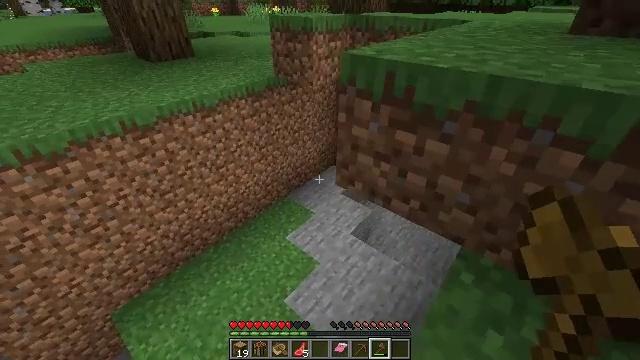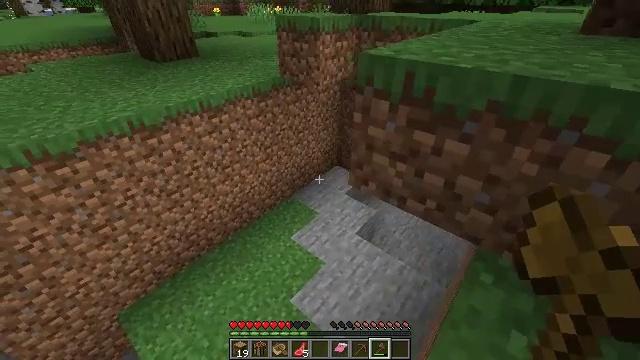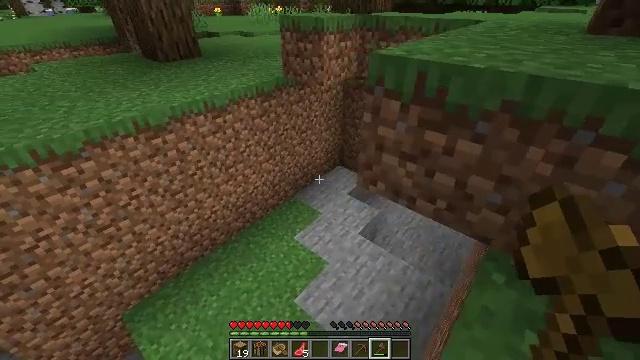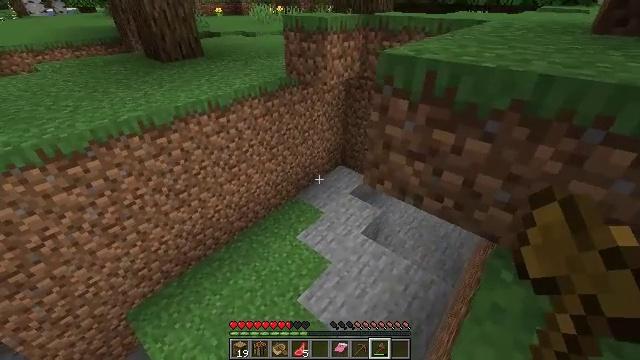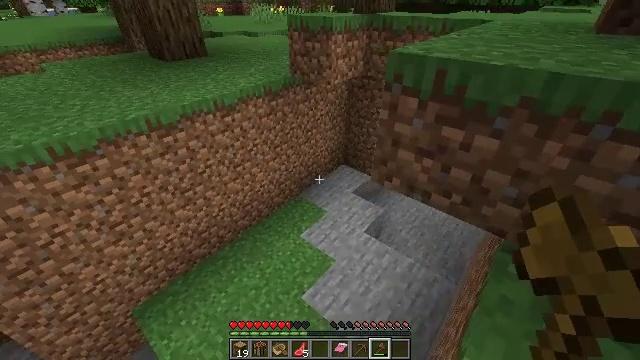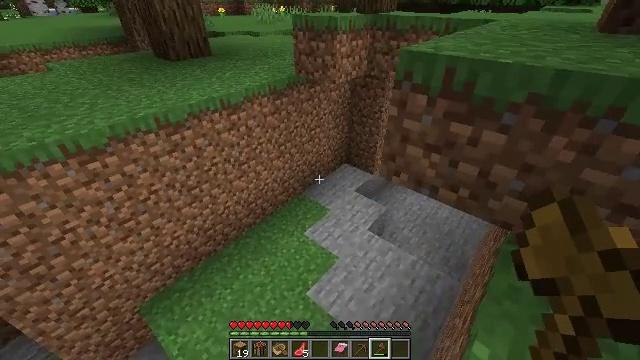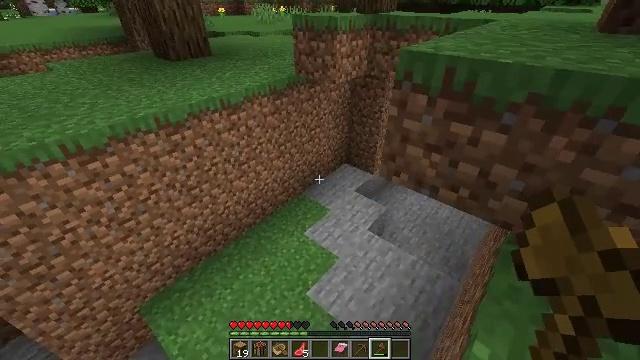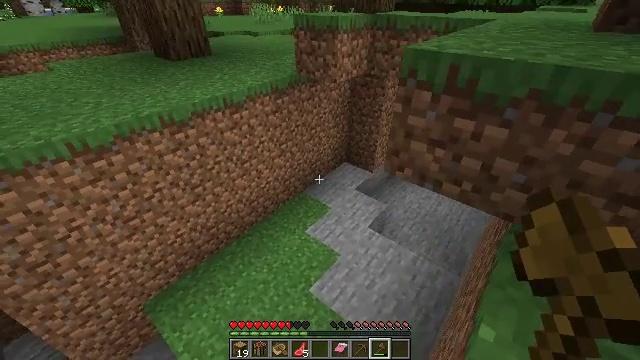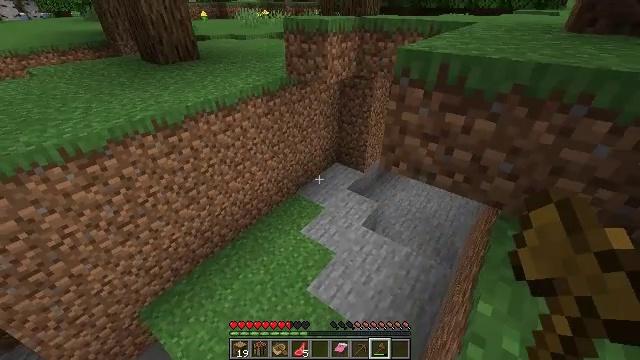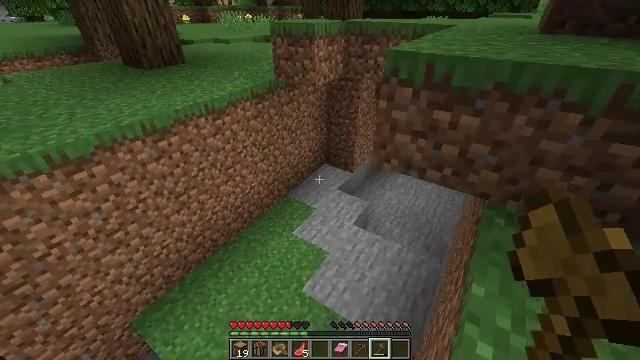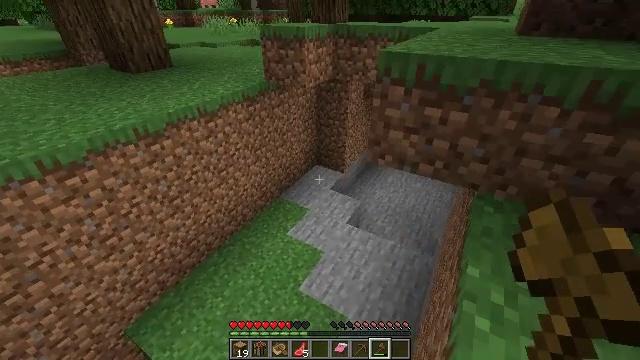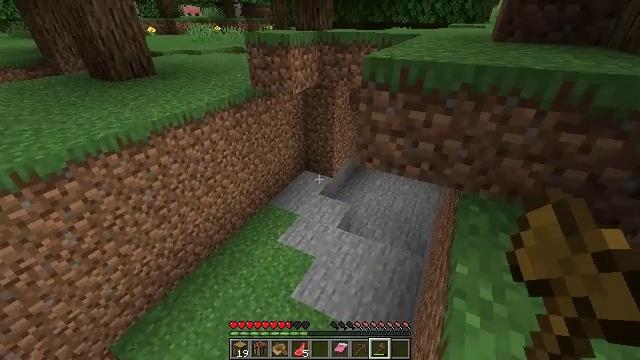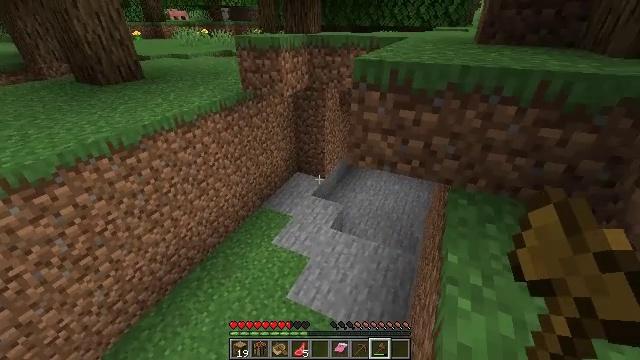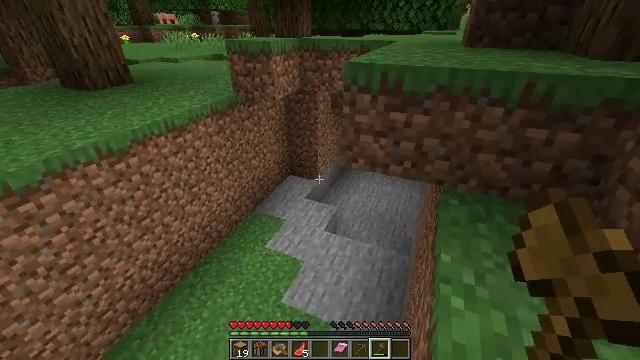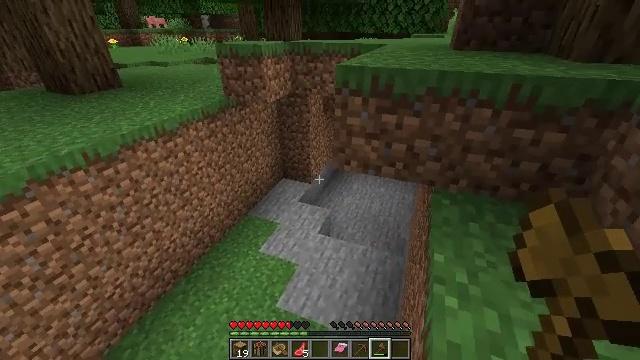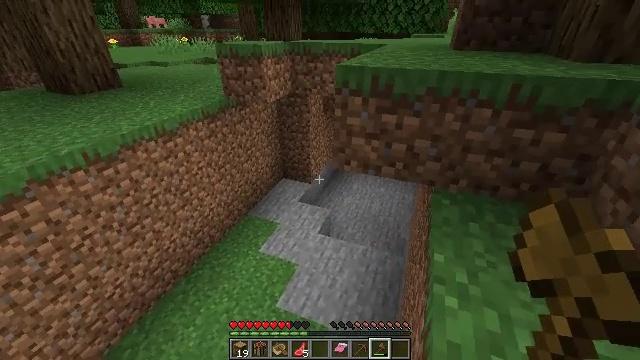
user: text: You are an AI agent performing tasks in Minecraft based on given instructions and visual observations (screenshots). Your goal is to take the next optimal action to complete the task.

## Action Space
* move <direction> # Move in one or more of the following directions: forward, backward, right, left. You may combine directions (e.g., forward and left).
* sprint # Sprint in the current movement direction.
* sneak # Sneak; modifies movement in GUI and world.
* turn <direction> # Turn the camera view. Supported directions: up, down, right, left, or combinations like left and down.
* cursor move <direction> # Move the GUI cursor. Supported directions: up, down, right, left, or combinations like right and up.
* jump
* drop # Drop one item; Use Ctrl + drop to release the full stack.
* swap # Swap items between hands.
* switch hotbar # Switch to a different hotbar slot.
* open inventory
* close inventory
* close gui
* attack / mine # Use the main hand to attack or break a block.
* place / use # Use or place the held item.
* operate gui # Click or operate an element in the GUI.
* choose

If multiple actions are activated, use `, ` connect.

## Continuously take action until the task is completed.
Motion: motion action
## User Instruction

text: Break the grass block.
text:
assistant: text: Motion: move left, sneak
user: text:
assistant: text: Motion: move left, sneak
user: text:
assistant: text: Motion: move back and move left, sneak
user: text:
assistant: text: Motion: move back and move left, sneak
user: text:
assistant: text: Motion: move back and move left, sneak
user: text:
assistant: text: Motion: move back and move left, sneak
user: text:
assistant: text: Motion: move back and move left, sneak
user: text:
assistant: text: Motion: move back and move left, sneak, turn right
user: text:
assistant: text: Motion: move back and move left, sneak, turn right
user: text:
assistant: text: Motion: move back and move left, sneak, turn right
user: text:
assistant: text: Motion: move back and move left, sneak, turn right and up
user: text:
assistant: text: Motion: move back and move left, sneak, turn right
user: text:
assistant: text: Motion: move back and move left, sneak, turn right
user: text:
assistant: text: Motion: move back and move left, sneak, turn right
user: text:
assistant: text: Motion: move back and move left, sneak
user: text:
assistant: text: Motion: move back and move left, sneak
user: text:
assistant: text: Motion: move back and move left, sneak
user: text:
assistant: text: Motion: move back and move left, sneak
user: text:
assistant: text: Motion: move back and move left, sneak, turn right
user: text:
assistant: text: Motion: move back and move left, sneak, turn right and up
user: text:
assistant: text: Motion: sneak, turn right and up
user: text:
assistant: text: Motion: sneak, turn right and up
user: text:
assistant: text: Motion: sneak, attack / mine
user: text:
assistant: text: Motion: sneak, attack / mine
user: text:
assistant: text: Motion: move forward, sneak, attack / mine
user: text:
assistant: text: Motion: move forward, sneak, attack / mine
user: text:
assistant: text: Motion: move forward, sneak, attack / mine
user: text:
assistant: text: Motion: move forward, sneak, attack / mine
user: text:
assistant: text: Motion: move forward, sneak, attack / mine
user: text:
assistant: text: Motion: sneak, attack / mine